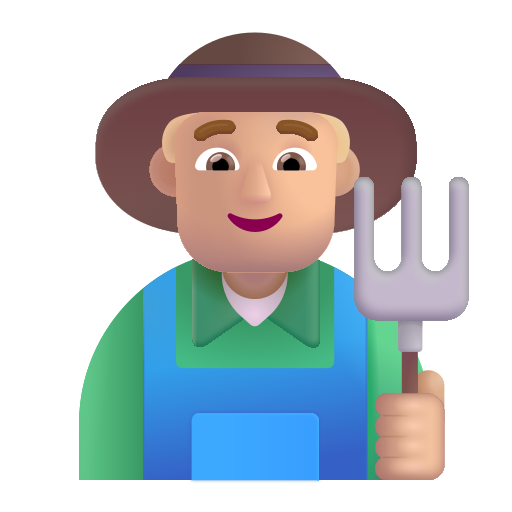
man farmer color  light